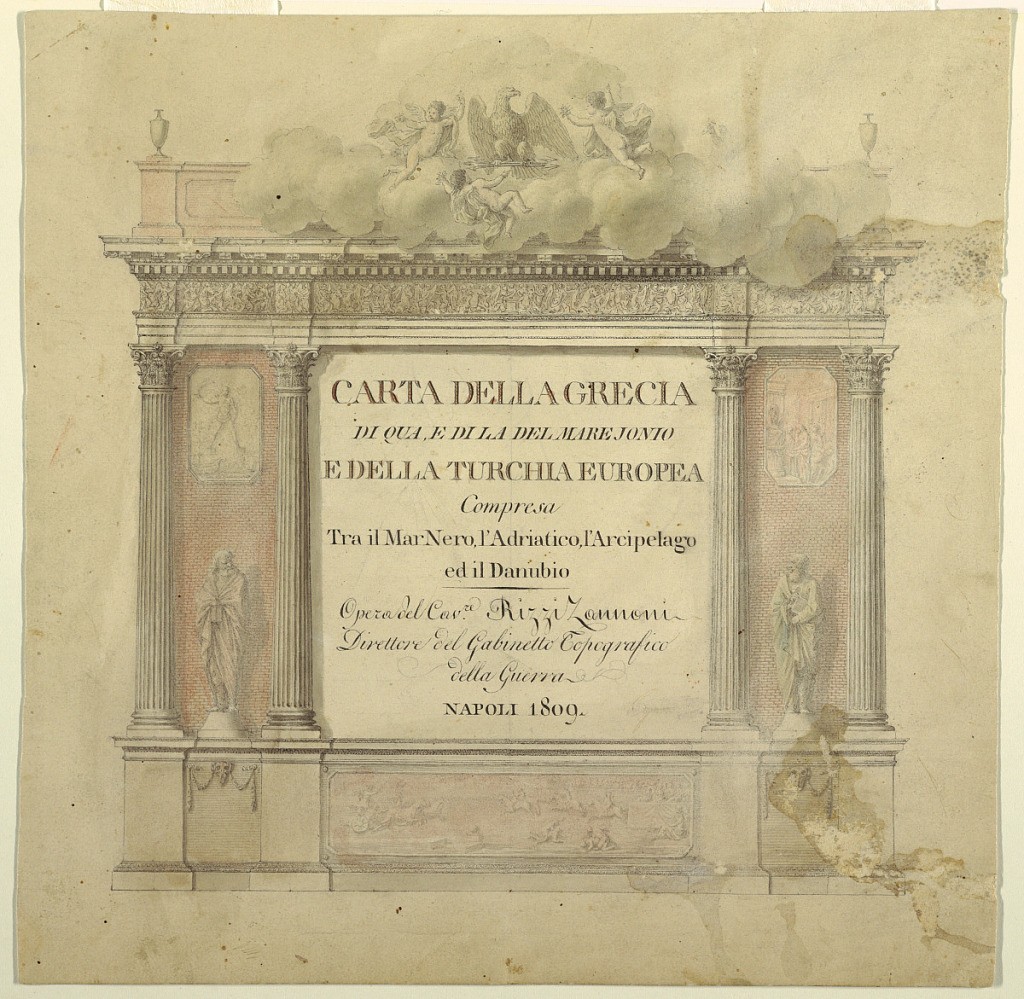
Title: Drawing
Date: ca. 1800
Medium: Brush and brown wash, pen and ink on paper
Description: Title page.  Two pairs of columns on either end with a statue standing between each pair.  Elaborate column tops with a detailed relief frieze above.  At center top, three winged putti flying around a perched eagle.